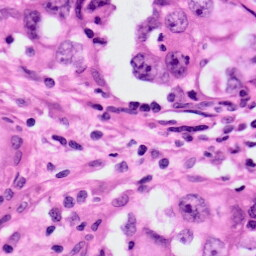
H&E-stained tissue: Lung